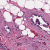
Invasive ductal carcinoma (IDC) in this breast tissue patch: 1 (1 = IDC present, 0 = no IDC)